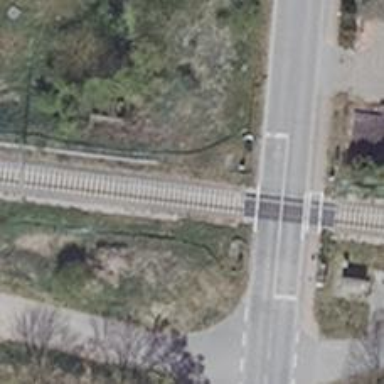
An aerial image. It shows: Railway signal.